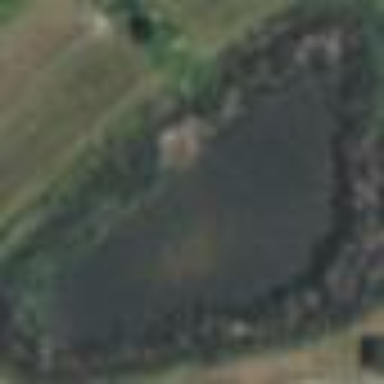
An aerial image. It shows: Pond surrounded by natural water.